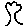
Label: tree